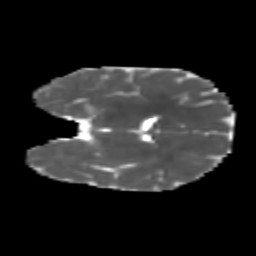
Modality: MD
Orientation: coronal
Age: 7
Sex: female
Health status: healthy